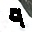
Label: 9